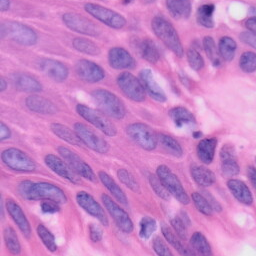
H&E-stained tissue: Skin